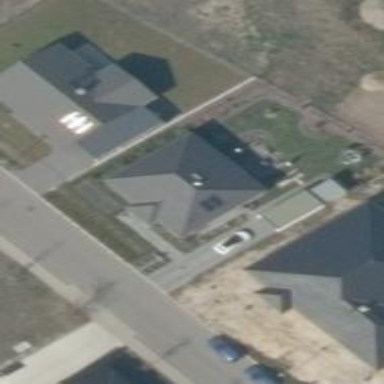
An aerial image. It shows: Hipped roof house.